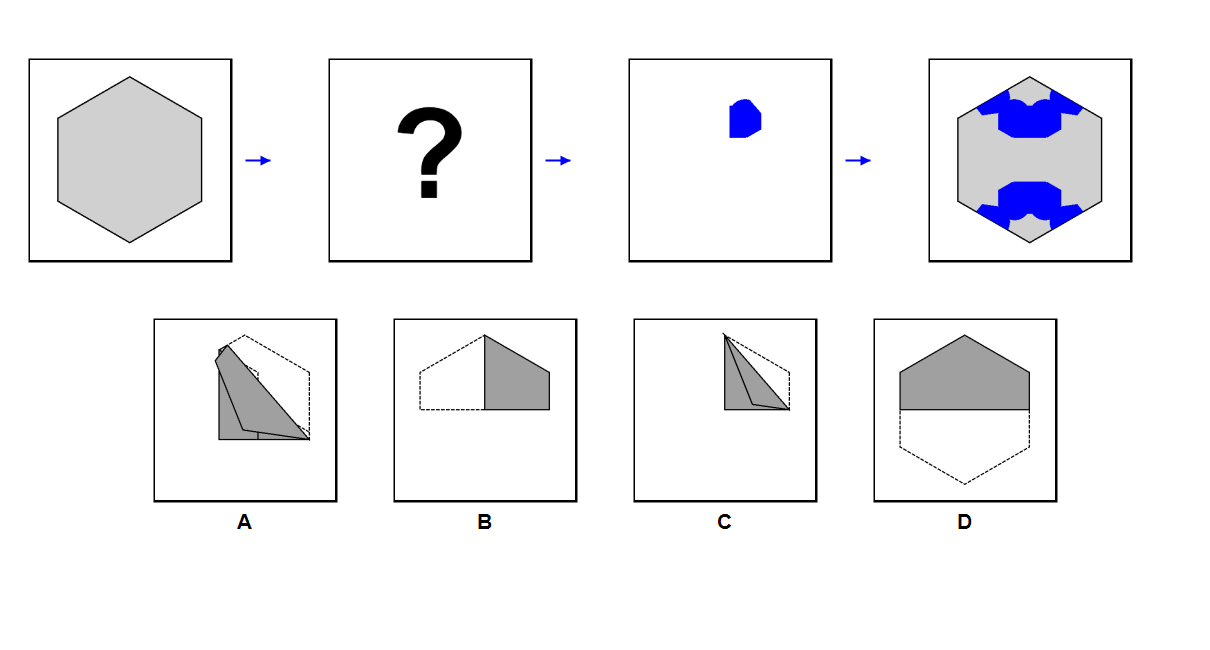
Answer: A